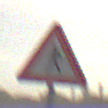
Verkehrszeichen: FussgaengerRechts
Umgebung: Outdoor, Suburban
Tageszeit: MorningAfternoon
Wetter: PartlyCloudy
Licht: Natural
Jahreszeit: NotSpecified
Kontrast: HighContrast